Question: When I try to test my app on the iPhone I get the following errors:

However I do not get these errors when running on the iOS Simulator.
Anyone know why?
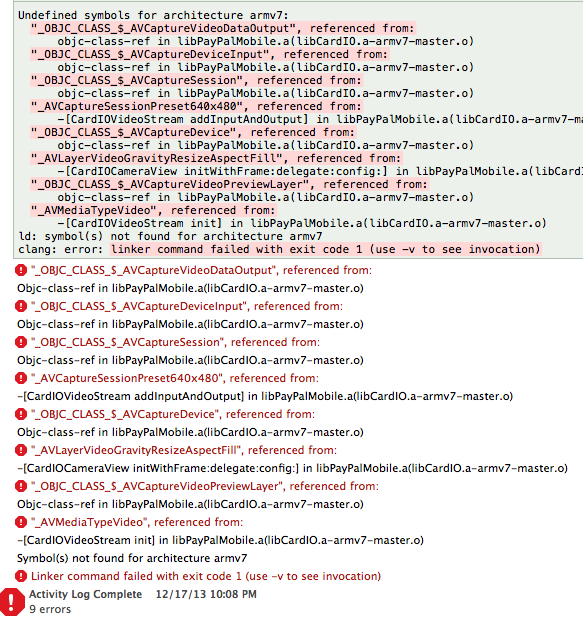
Answer: You need to add the AVFoundation framework for this to work, through the target page in Xcode. The Simulator, since it's running on OS X, handles things related to frameworks differently then the device does.